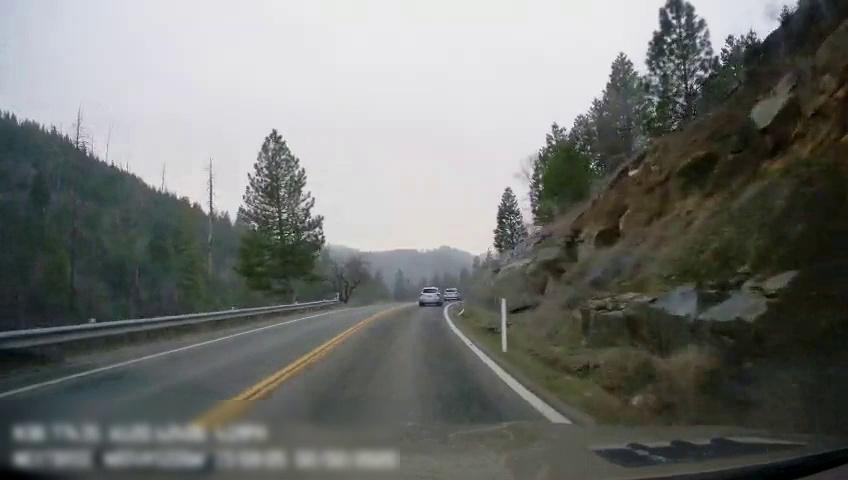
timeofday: Day
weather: Cloudy
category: Drivable Space
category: Vehicles | SUV
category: Vehicles | SUV
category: Lanes | Alternate Lane
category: Lanes | Current Lane
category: Lanes | Opposite Lane
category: Lanes | Opposite Lane